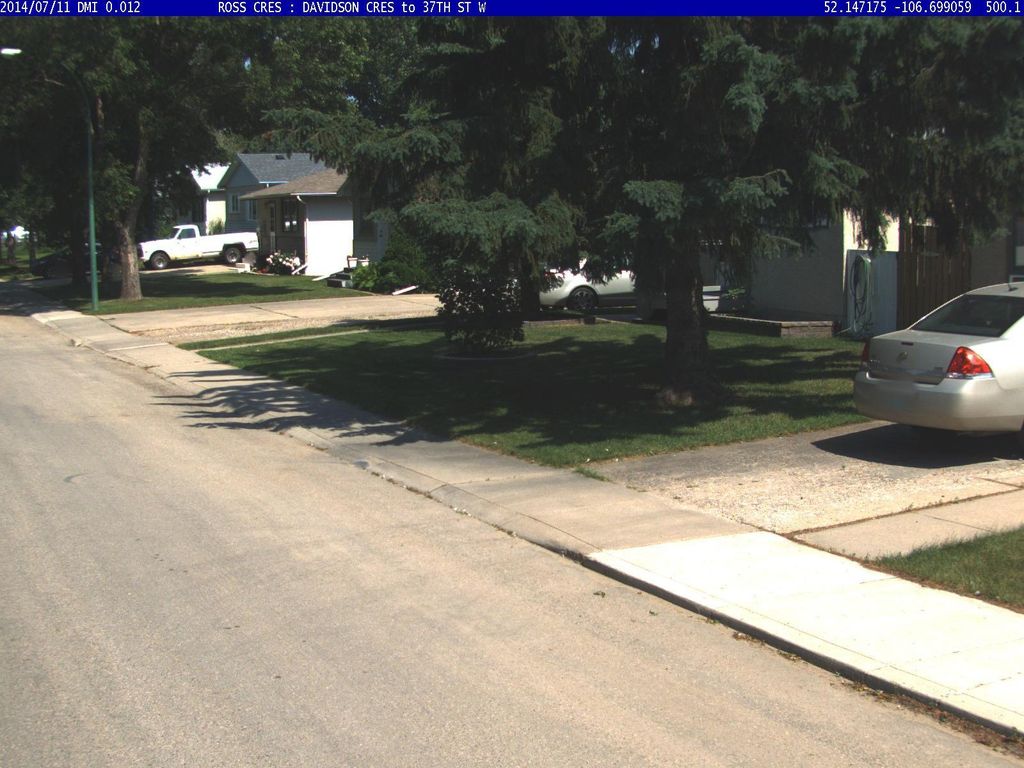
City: saskatoon